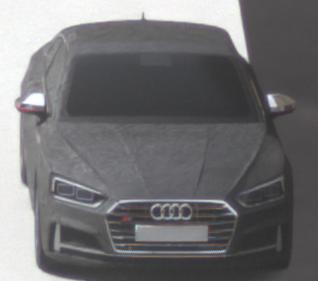
Make: Audi
Model: S5 Sportback
Detailed model: 8T Facelift
Model produced from: 2011
Model produced until: 2016
Doors: 5
Color: gray
Road condition: dry road
Daytime: morning or afternoon
Contrast: low contrast